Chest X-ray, AP view. Patient: 64 years old, sex F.
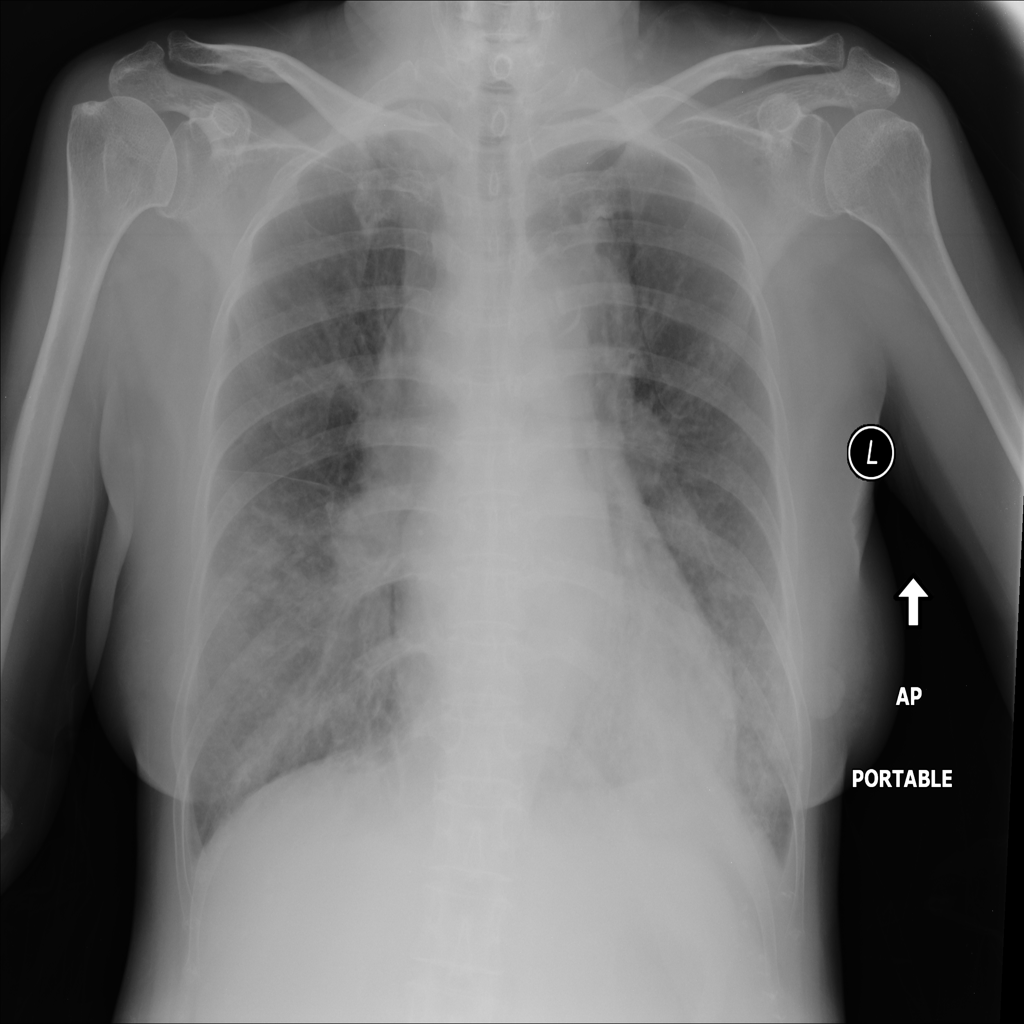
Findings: Fibrosis, Mass